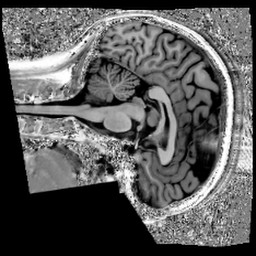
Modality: MP2RAGE
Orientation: sagittal
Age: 38
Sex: female
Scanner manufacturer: siemens
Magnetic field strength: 7 T
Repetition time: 6 s
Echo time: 0.00283 s